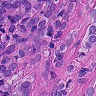
Metastatic tissue present: yes